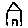
Label: house